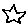
Label: star